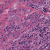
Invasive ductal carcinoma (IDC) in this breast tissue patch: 1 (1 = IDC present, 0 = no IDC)